Question: Recently I asked similar questions <URL>, but could not fix the issue properly.
I have a DataGrid with ComboBox that can contain either a selected item or not. But if it does then the ComboBox should select it when the dropdown is opening which is doesn't.

Currently I have this code which works except when opening the dropdown the first time. It is nothing selected.
'''
<DataGridTemplateColumn Header="Company">
<DataGridTemplateColumn.CellEditingTemplate>
<DataTemplate>
<ComboBox ItemsSource="{Binding RelativeSource={RelativeSource AncestorType={x:Type DataGrid}}, Path=DataContext.Companies}"
SelectedItem="{Binding Company, Converter={StaticResource NullValueConverter}}"/>
</DataTemplate>
</DataGridTemplateColumn.CellEditingTemplate>
<DataGridTemplateColumn.CellTemplate>
<DataTemplate>
<TextBlock Text="{Binding Company, Converter={StaticResource NullValueConverter}}" />
</DataTemplate>
</DataGridTemplateColumn.CellTemplate>
</DataGridTemplateColumn>
'''
The 'NullValueConverter' prevents exceptions if the Company is 'null'.
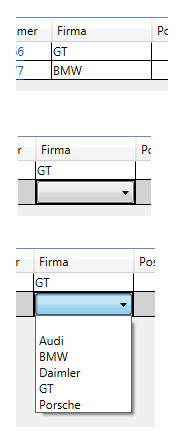
Answer: - If your company was not a string as you mentioned in the comments then it can't display the Name unless you set
'DisplayMemberPath="Name"' or create an ItemTemplate.- You should use 'SelectedItem="{Binding Company,UpdateSourceTrigger=PropertyChanged,Mode=TwoWay}"' to update
the value as soon as it changes because if you don't it will only
raise ProperyChanged when you focus another cell or row.- if your Property was immutable or a value type then you
should use 'SelectedValue="{Binding Path=Company,UpdateSourceTrigger=PropertyChanged,Mode=TwoWay}" SelectedValuePath="Content"'
.